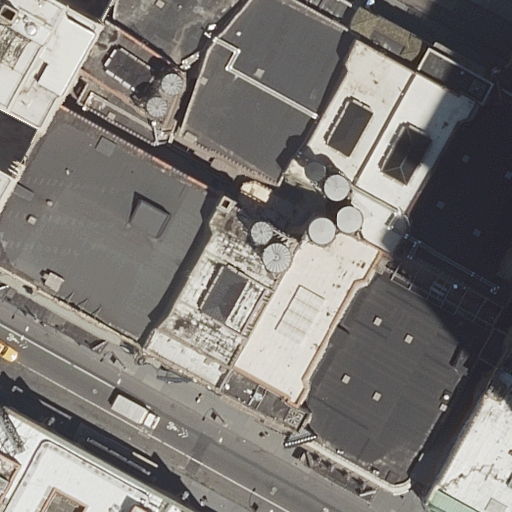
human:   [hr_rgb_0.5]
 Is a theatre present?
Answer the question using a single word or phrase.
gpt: yes

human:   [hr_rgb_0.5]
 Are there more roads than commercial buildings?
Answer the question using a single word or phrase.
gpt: yes

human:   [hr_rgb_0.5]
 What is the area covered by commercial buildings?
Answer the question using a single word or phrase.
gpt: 0m2

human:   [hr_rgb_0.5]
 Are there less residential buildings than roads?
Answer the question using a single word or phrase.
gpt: no

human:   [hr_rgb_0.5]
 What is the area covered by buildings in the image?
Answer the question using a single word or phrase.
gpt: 8504m2

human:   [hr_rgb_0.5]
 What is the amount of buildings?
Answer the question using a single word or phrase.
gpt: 10

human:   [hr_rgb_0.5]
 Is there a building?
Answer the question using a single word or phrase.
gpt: yes

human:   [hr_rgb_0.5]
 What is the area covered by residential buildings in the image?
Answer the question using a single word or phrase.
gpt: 482m2

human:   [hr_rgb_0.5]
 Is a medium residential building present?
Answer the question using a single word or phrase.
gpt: yes

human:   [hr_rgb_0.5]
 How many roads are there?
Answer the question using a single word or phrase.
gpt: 2

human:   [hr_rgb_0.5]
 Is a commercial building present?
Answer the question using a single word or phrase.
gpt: no

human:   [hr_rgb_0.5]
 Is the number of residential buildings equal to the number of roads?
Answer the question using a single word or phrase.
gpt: yes

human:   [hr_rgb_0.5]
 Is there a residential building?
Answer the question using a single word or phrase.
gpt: yes

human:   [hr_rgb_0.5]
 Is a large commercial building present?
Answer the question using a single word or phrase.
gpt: no

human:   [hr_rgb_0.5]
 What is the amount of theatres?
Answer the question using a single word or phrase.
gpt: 8

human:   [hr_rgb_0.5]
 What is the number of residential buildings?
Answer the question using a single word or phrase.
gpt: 2

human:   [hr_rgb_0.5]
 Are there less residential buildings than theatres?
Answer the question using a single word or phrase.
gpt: yes

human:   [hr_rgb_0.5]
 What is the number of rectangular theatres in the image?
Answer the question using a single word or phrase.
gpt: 4

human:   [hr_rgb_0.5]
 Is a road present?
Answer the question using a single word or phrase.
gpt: yes

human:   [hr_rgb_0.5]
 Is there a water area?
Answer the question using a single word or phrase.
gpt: no

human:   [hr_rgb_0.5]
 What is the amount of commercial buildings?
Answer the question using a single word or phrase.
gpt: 0

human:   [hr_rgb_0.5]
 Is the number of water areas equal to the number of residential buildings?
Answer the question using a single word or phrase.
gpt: no

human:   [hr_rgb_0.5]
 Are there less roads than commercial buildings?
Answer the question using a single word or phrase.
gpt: no

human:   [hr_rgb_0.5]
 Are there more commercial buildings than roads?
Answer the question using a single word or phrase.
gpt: no

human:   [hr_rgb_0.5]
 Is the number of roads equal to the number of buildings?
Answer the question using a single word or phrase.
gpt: no

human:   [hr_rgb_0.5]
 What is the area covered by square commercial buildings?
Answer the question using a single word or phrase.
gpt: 0m2

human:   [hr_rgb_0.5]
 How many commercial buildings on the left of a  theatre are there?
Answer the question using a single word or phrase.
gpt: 0

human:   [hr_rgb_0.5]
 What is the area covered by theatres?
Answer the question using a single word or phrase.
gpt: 8022m2

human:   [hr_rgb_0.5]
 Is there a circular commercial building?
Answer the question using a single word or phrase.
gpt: no

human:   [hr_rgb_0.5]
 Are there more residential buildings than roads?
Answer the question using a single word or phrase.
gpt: no

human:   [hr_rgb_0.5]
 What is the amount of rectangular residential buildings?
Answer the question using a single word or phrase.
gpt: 1

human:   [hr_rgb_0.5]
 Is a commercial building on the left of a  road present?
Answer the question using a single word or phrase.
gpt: no

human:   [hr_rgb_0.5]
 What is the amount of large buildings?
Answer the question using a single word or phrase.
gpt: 5

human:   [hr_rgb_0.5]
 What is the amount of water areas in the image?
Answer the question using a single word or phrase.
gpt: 0

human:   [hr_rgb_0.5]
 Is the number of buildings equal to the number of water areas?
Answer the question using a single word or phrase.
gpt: no

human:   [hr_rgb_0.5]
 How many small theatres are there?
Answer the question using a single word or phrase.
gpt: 1

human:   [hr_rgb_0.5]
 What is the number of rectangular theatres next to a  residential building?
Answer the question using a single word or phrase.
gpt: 4

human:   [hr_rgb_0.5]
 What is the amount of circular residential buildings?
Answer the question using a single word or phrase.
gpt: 0

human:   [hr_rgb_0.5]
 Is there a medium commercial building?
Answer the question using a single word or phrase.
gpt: no

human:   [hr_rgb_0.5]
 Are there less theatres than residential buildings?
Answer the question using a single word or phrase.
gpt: no

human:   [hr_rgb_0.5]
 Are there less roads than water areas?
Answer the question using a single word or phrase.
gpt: no

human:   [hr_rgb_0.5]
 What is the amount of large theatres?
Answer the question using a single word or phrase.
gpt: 5

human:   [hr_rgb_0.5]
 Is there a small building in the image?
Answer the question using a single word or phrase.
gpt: yes

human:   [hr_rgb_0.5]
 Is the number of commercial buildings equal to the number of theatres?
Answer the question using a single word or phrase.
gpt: no

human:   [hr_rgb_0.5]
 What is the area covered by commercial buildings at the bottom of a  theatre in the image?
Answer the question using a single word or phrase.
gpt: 0m2

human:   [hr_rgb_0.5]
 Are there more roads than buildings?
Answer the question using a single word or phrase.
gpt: no

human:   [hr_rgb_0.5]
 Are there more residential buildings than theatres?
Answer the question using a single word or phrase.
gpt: no

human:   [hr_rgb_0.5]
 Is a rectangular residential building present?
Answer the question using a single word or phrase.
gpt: yes

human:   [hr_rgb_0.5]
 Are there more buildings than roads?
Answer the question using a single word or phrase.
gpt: yes

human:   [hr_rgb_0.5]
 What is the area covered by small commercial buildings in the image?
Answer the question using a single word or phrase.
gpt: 0m2

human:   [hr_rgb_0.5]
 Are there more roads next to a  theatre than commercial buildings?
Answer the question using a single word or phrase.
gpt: yes

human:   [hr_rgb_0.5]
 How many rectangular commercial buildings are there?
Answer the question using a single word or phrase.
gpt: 0

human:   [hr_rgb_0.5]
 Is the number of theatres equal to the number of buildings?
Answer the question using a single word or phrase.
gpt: no

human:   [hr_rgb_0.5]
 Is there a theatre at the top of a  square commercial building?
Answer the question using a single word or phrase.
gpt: no

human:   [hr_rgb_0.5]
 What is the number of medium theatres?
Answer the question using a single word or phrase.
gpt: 2

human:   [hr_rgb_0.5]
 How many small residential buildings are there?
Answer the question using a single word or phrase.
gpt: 1

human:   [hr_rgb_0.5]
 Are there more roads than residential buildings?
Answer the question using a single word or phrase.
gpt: no

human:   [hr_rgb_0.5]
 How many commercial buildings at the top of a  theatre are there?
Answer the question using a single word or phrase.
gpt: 0

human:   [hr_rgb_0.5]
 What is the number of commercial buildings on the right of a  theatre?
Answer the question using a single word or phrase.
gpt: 0

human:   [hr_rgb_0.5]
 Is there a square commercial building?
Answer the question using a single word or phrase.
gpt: no

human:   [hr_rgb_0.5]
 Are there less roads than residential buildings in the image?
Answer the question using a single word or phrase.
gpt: no

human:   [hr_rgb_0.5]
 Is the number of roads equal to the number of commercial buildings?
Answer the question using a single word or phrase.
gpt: no

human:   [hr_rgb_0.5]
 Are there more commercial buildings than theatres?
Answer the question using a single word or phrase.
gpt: no

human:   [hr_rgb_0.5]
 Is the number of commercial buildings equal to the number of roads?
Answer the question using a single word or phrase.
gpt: no